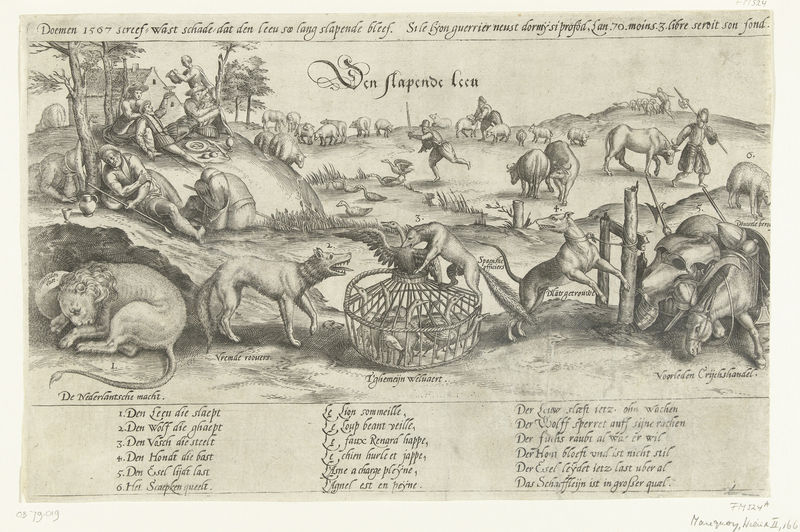
Titel: De slapende leeuw
Künstler: Johannes Wierix
Standort: Amsterdam
Institution: Rijksmuseum
Schlagwörter: maison, chien, arbre, lion, vache, oie, soldat, canard, loup, écritures, néerlandais, flapende